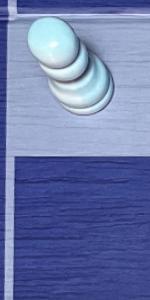
Label: Empty